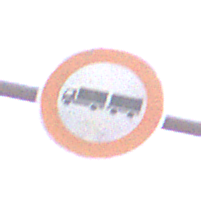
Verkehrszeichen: VerbotLastkraftwagenMitAnhaenger
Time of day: MorningAfternoon
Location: Outdoor (Urban)
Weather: Overcast
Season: NotSpecified
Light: Natural